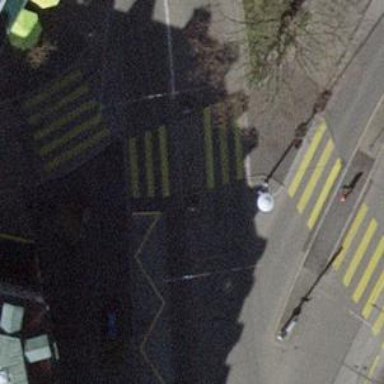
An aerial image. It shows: Kerb serving as barrier.